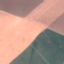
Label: AnnualCrop